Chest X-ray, PA view. Patient: 61 years old, sex M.
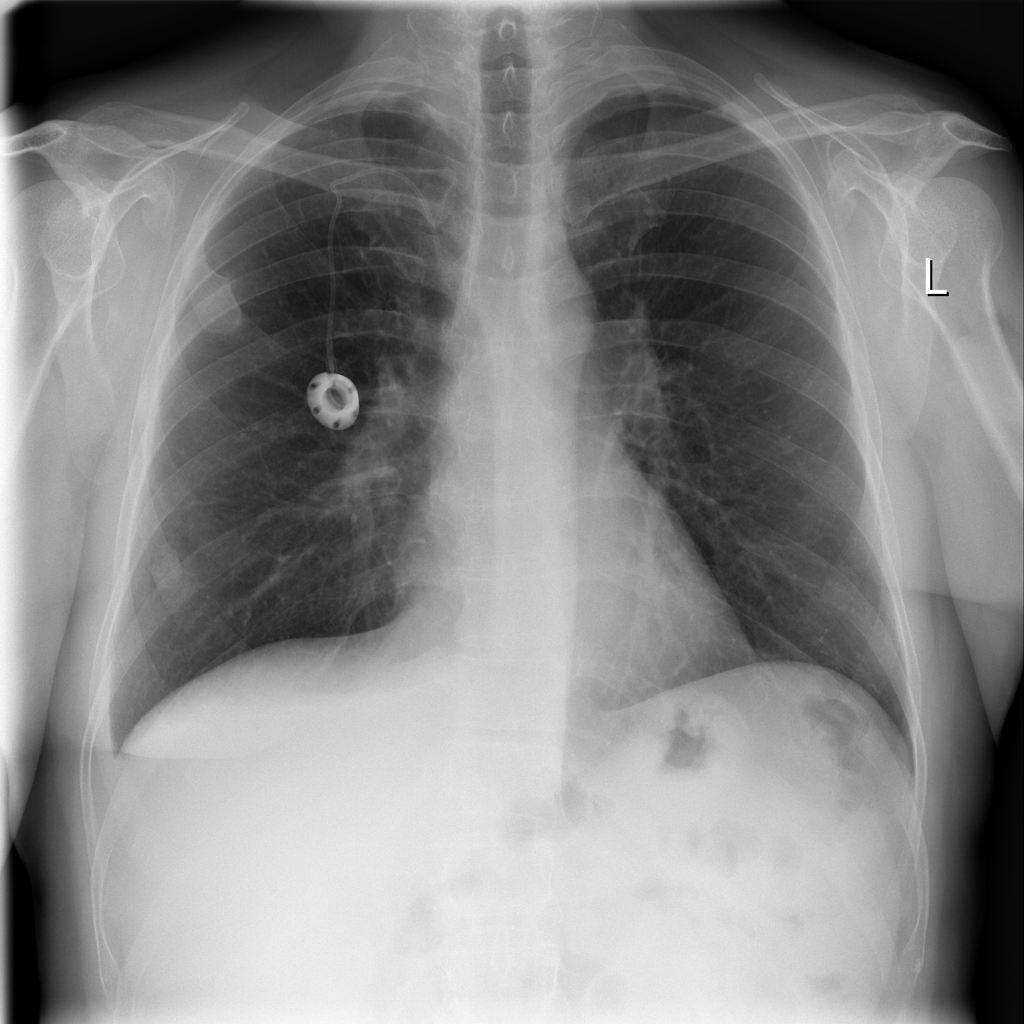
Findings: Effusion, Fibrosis